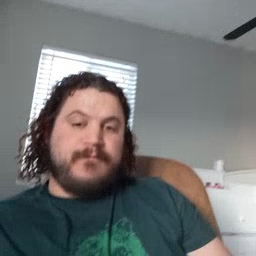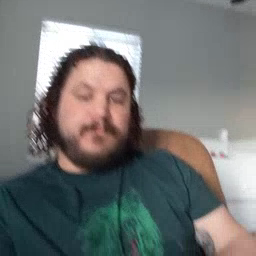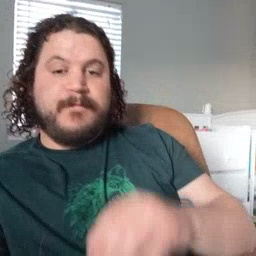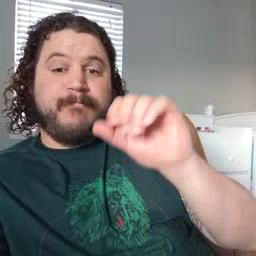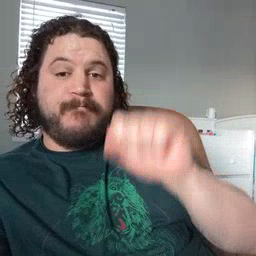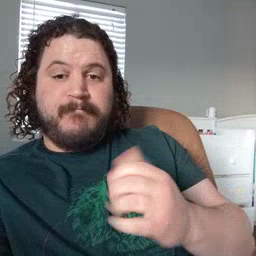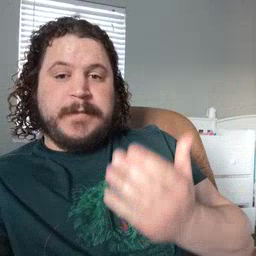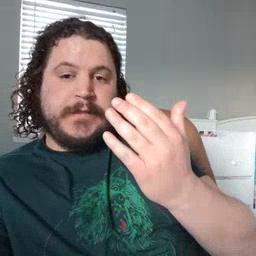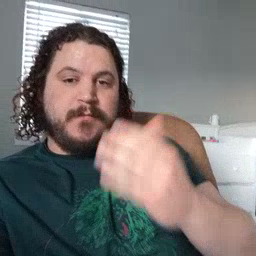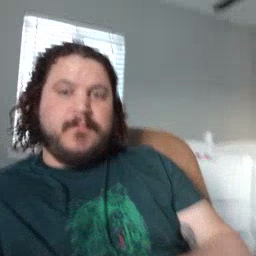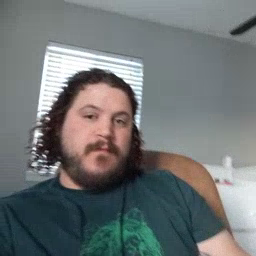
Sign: mitten